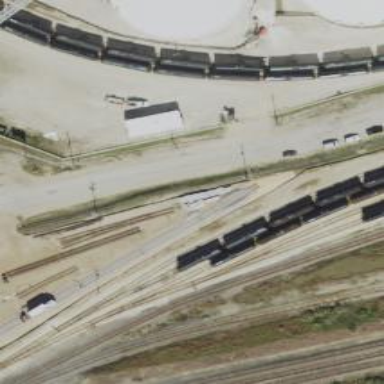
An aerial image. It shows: Railway spur service.